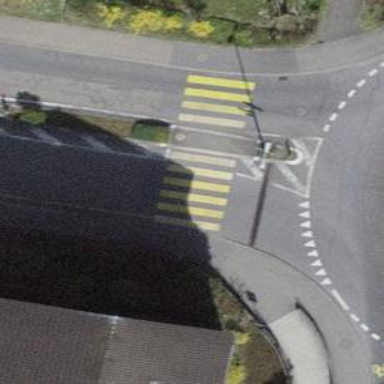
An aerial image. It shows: Uncontrolled zebra crossing with notable zebra markings.